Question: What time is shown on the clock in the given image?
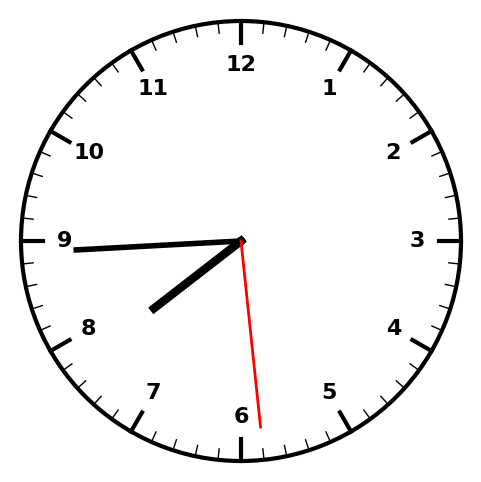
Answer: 07:44:29